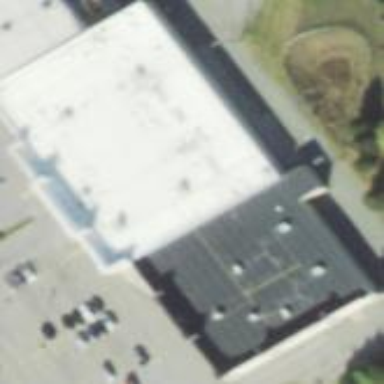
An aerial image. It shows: Building that houses furniture shop.